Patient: sex F, age 48
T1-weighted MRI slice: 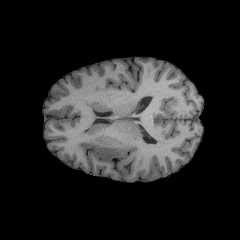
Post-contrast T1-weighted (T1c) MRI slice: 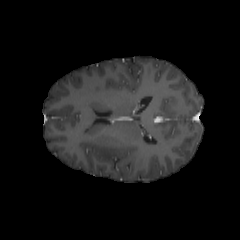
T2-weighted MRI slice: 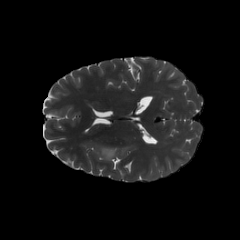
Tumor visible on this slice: yes
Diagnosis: Astrocytoma, IDH-mutant
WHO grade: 2